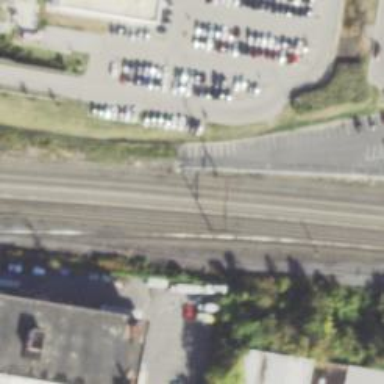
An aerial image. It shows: Railway with electrified contact lines.